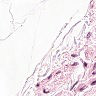
Metastatic tissue present: no